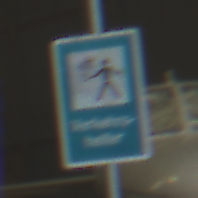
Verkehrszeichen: Verkehrshelfer
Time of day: Midday
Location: Indoor (Urban)
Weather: NotSpecified
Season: NotSpecified
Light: Natural